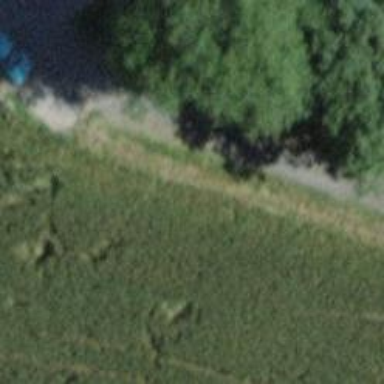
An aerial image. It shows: Unpaved track road.